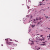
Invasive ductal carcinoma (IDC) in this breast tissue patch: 1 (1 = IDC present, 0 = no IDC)